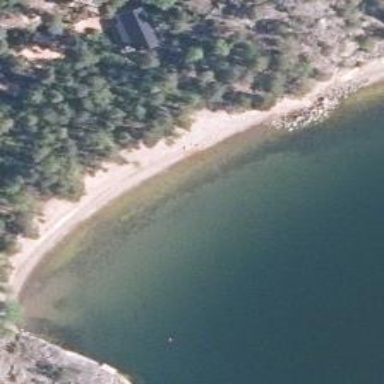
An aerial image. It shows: Beautiful beach with natural surroundings.